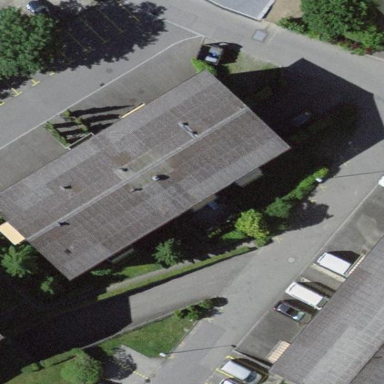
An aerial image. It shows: Gabled roof on building that houses apartments.